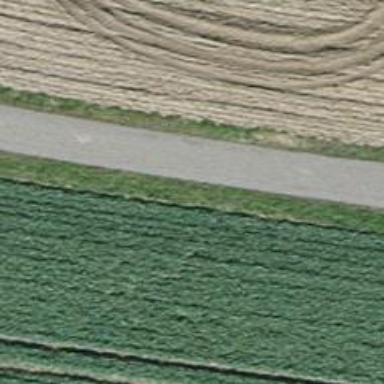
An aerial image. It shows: Well-maintained track road of grade 1.